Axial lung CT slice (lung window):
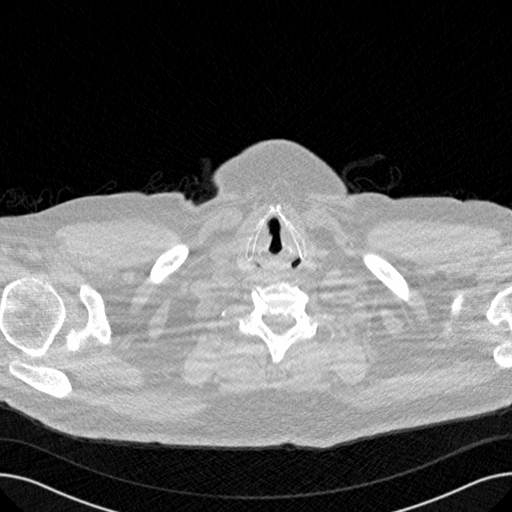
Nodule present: no